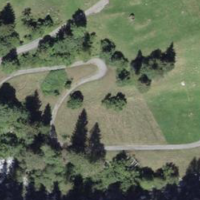
EUNIS habitat code: 32
Species observed at this site:
Clinopodium vulgare